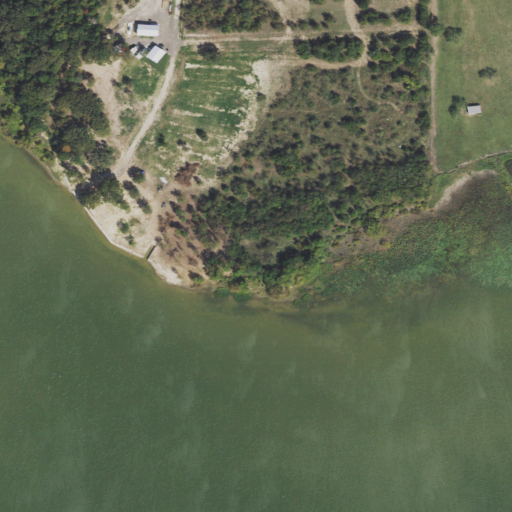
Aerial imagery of cape in Texas named Fire Point containing open water, pasture, mixed forest, grassland, herbaceous wetlands, open development, woody wetlands, and low intensity development